Question: When I am running my application on my device, it asks for system username and password again and again. Previously, I was running on iphone, it asked for first time only.

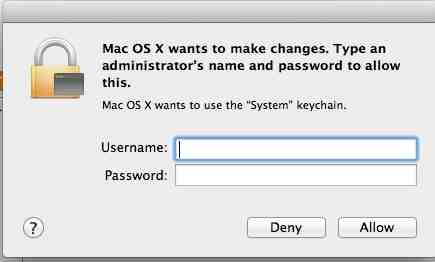
Answer: Maybe some keys for your provision profiles placed in System keychain?
In this case you should move them to another keychain.
In application Applications/Utilities/Keychain Access , move them to the "login" keychain.